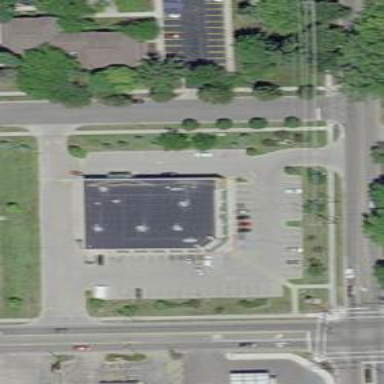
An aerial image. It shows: Pharmacy providing healthcare services.